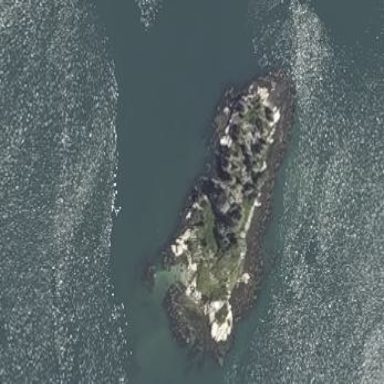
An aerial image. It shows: Islet located along the natural coastline.